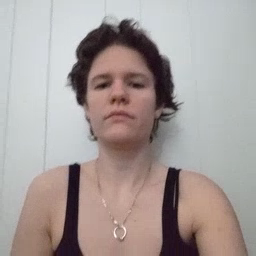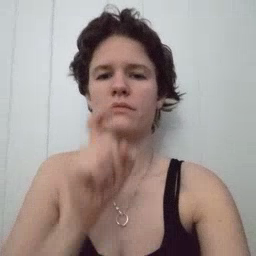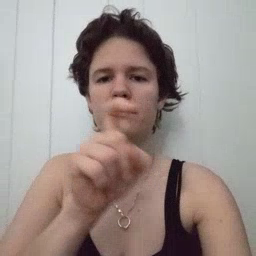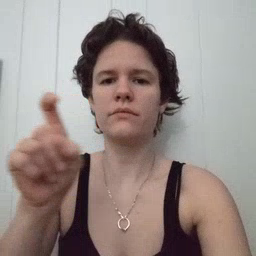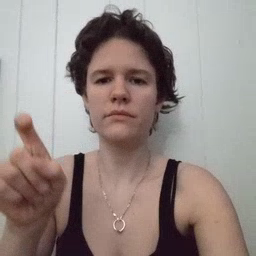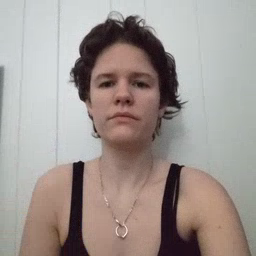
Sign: closet